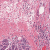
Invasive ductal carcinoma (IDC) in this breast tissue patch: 1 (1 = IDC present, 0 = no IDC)